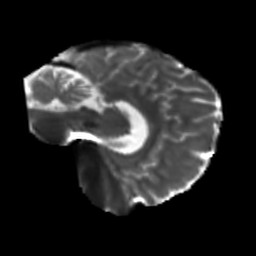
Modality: T2w
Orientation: sagittal
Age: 42
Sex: male
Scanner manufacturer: siemens
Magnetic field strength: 3 T
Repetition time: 5.47 s
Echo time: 0.0854 s